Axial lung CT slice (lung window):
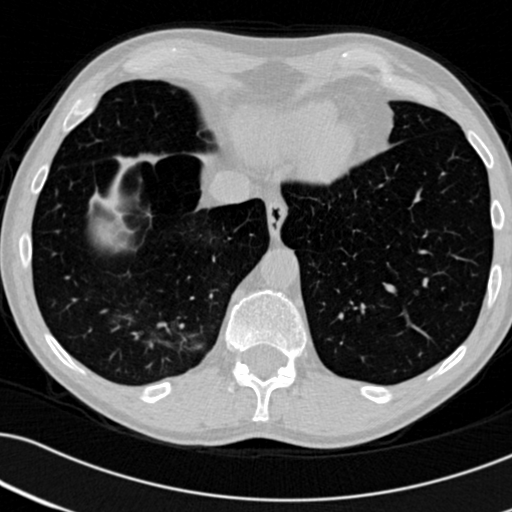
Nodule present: no